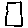
Label: square